Field crop: maize
Growth stage: 2
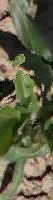
Species: maize